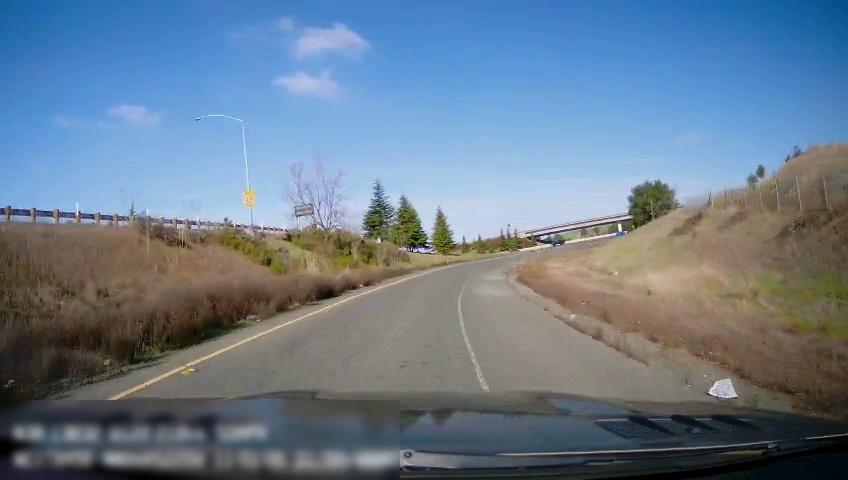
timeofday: Day
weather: Sunny
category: Drivable Space
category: Vehicles | SUV
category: Lanes | Current Lane
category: Lanes | Alternate Lane
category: Traffic | Signs